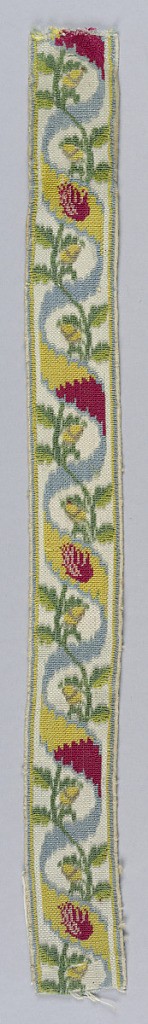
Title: Trimming
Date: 18th century
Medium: silk Technique: uncut voided velvet
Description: Design of a serpentine flowering stem entwined with colored ribbon. In blue, dark yellow, dark red and olive green on a white ground. Narrow striped borders in blue and dark yellow.